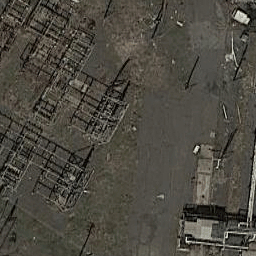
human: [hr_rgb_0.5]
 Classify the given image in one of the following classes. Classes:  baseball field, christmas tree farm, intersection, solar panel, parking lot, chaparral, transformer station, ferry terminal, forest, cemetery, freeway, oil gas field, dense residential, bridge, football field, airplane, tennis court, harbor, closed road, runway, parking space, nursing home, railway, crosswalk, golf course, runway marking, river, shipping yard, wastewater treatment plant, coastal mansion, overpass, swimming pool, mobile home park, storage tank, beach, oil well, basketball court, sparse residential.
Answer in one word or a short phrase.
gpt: transformer station